Question: I have already installed (version 2.11.4) on my Windows 7 system, and now I intend to install (version 3.0.4.7). However, when I start the installer I get the following error message, and the installation is terminated:

OK, this can be easily fixed by obtaining the installer from <URL>. However, the installation already includes , so it really seems like an unnecessary step to also install separately.
When including is already installed, is there way to instruct the installer to (additionally) look for the required files in the installation directories?
I have tried to install "dummy" registry settings for , specifying the root directory as the installation folder. This allows me to install without having to install separately, but I am not able to afterwards...
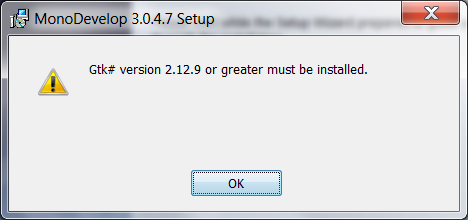
Answer: You need to install GTK# for .NET, because the GTK# included with Mono is in Mono's GAC, not .NET's GAC, and the MonoDevelop installer is specifically designed to install MonoDevelop such that it runs on the .NET runtime. Although it be possible to run MD on Mono on Windows, running on .NET is all that's tested and officially supported.
You can still Mono while running on .NET - MonoDevelop will detect installed Mono runtimes. and they'll show up in the "target runtime" menu.